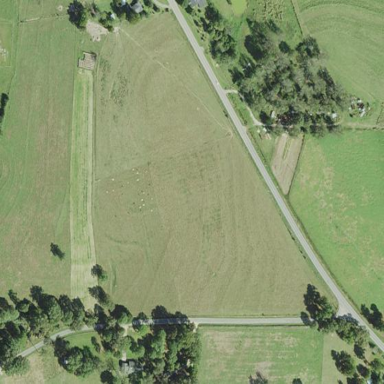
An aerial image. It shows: Pasture area used as meadow.